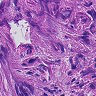
Metastatic tissue present: yes